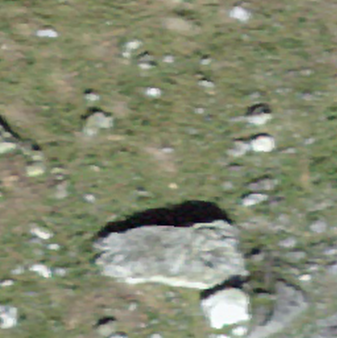
Label: bouldering_area